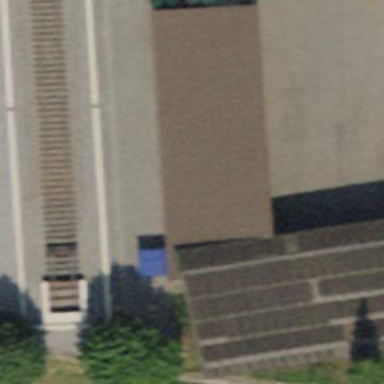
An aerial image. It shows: Warehouse building.